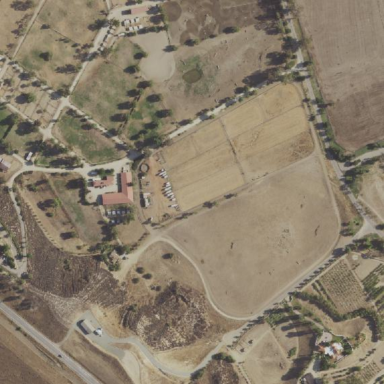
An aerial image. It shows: Farmyard area.